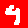
Digit: 9